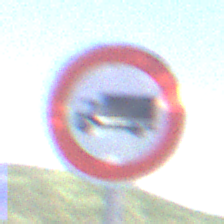
Verkehrszeichen: VerbotFuerKraftfahrzeugeUeberDreiKommaFuenfTonnen
Umgebung: Outdoor, RoadRail
Tageszeit: MorningAfternoon
Wetter: PartlyCloudy
Licht: Natural
Jahreszeit: NotSpecified
Kontrast: HighContrast